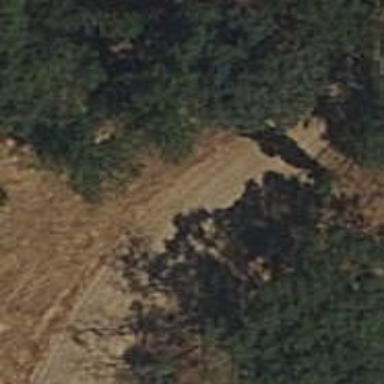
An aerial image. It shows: Firebreak created by man-made cutline.